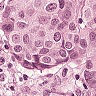
Metastatic tissue present: yes